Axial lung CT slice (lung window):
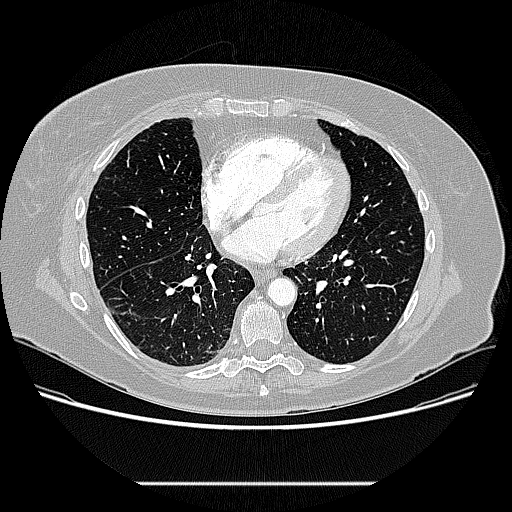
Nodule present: no